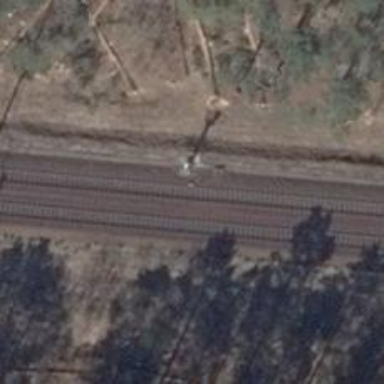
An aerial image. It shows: Railway signal.